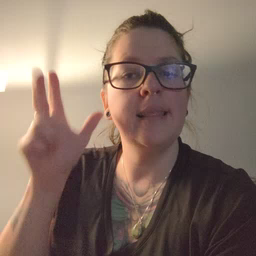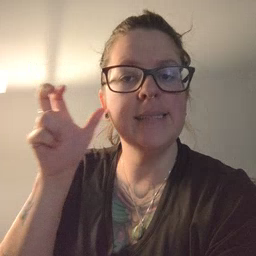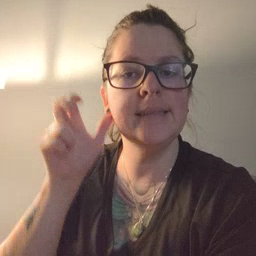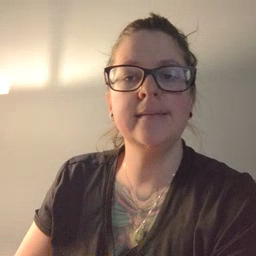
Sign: listen